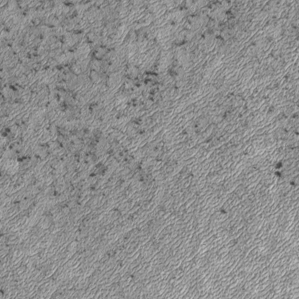
Label: frost